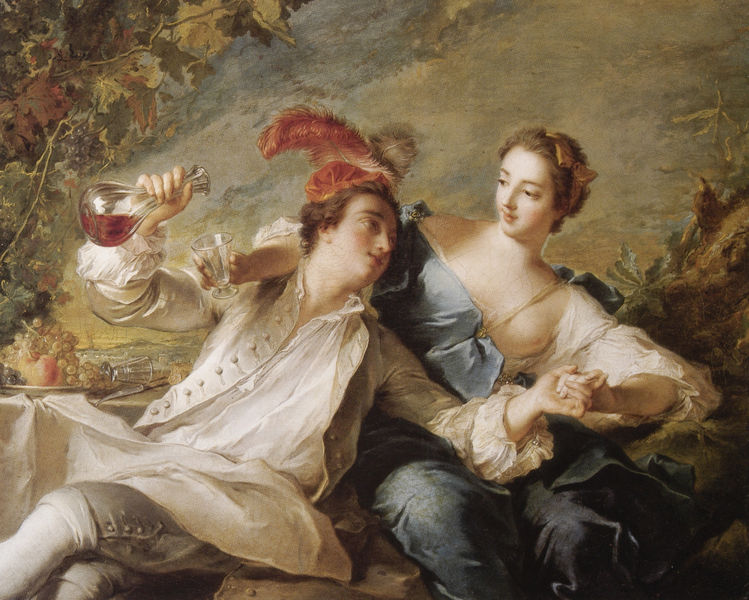
Titel: L'Alliance de l'amour et du vin, Das Bündnis von Liebe und Wein
Künstler: Jean-Marc Nattier
Standort: München
Institution: Alte Pinakothek
Schlagwörter: baum, blau, blätter, feder, gemälde, hand, himmel, laub, mann, nackt, schatten, weiß, wolken, grün, landschaft, mädchen, sitzen, bewegung, brust, busen, finger, frankreich, frau, frisur, glas, grau, haar, hintergrund, hut, kleid, licht, mund, profil, schwarz, tisch, türkis, blick, dame, obst, rot, tuch, wiese, wolke, haube, alkohol, anzug, betrunken, blond, feiern, flasche, gläser, hemd, hose, jacke, mütze, trinken, band, barock, bluse, federn, gesicht, halten, inkarnat, messer, schale, teller, hände, tischdecke, tischtuch, öl, natur, strauch, gewand, haare, sitzend, paar, pflanzen, knopf, rokoko, genre, früchte, stilleben, trauben, federbusch, hellblau, apfel, lächeln, äpfel, brüste, liebe, liegen, kette, herbst, essen, rotwein, wein, festhalten, stimmung, strumpf, rüschen, brustwarze, erotik, knie, knöpfe, entblößt, serviette, strümpfe, pärchen, gefäß, offen, knabe, allegorie, damenhut, flirt, karaffe, liebespaar, jüngling, obstschale, weintrauben, verliebt, lust, liebende, weinlaub, kniebundhose, watteau, angetrunken, traube, weintraube, geöffnet, scheife, rebe, reben, weinrebe, bänder, ausruhen, weinflasche, laube, lüstern, weinreben, gartenlaube, grüm, sitte, trank, trunk, bundhose, fragonard, zugeneigt, obstteller, einschenken, aufschenken, handhalten, frivol, weinlaube, knickerbockers, susen